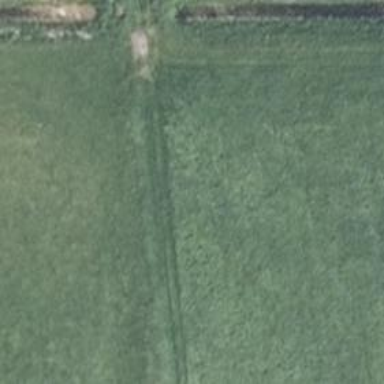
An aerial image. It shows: Track with very rough surface.